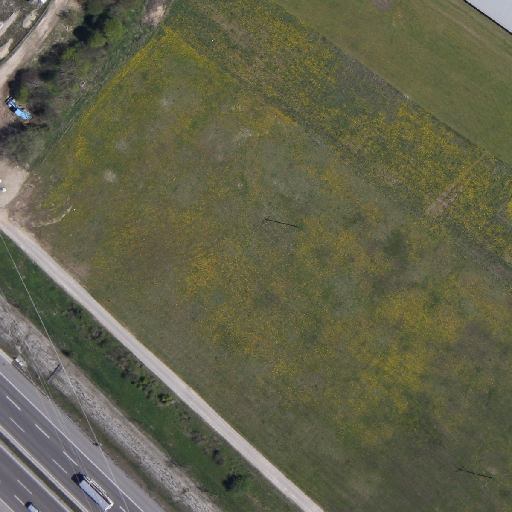
Referring expression: vehicle